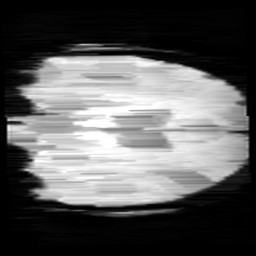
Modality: minIP
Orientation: coronal
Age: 11
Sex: male
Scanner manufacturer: siemens
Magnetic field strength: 3 T
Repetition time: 0.027 s
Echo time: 0.02 s